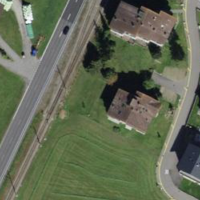
EUNIS habitat code: 54
Species observed at this site:
Montifringilla nivalis